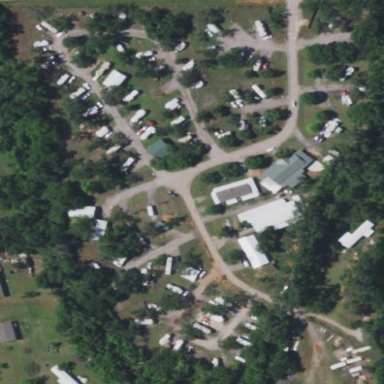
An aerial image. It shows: Caravan site for tourism.